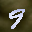
Label: 9